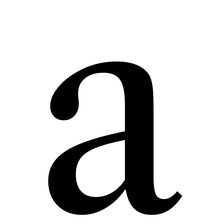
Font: LibreCaslonText_Regular